Question: I'm working on my first extension for Google Chrome. I want to add a custom header to (all) http(s) requests based on options that the user can select on the options page of my extension.
I managed the following successfully:
1. Manually add custom headers to all http requests
2. Create an options page
3. Save and restore options in chrome.storage.sync
Now I'm struggling to combine the above. Here's what I tried:
'''
chrome.webRequest.onBeforeSendHeaders.addListener(function(details){
var demoOptions = new Array();
var demoHeader = '';
var bkg = chrome.extension.getBackgroundPage(); // for debugging
chrome.storage.sync.get({
demoOption: true,
}, function(items) {
if(items.demoOption){
demoOptions.push('demo-header-1');
}
demoHeader = demoOptions.join();
details.requestHeaders.push({
name: 'X-Demo-Header',
value: demoHeader //this is not showing up in the http headers
});
bkg.console.log('demoHeader:' + demoHeader); //this is putting the correct value to the debugging console
bkg.console.log(details.requestHeaders); //this is putting the headers to the debugging console, incl. x-demo-header1 and x-demo-header2 (see below)
});
details.requestHeaders.push({
name: 'X-Demo-Header2',
value: 'Demo-Header-2' //this is correctly added to the headers and included in the request
});
return { requestHeaders: details.requestHeaders };
},
{urls: [ "*://*/*" ]},['requestHeaders','blocking']);
'''
Observations:
1. X-Demo-Header2 is correctly inserted (visible in Chrome header inspection and n the debigging console)
2. x-demo-header1 is not part of the header sent to the site, but it is visible in the debugging output
3. x-demo-header2 is in the header before X-Demo-Header1 in the header array in the console (see screenshot)
Assumption: function(items) to fetch my options is executed asynchronyously and requestHeaders are returned before the headers from my options are inserted.
Can I avoid this? Is there a better option to add headers based on options?
Screenshot:

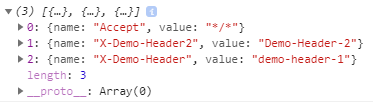
Answer: # TL;DR
It currently won't work in Chrome (Feb. 15th 2021)
# Long answer
JavaScript heavily relies on the idea of asynchronous code execution. In your code you return '{ requestHeaders: details.requestHeaders }' before the event listener registered in 'chrome.storage.sync.get(key, listener)' has finished. Therefore, 'demo-header-1' is added too late.
That's why you need to use a Promise. There is an example in the <URL> how to do that. On that page scroll down to where it says: .
In your case the modified version of your code would look this like this:
'''
chrome.webRequest.onBeforeSendHeaders.addListener(
function (details) {
return new Promise((resolve, reject) => {
chrome.storage.sync.get({ demoOption: true }, function (items) {
if (items.demoOption) {
details.requestHeaders.push({
name: 'X-Demo-Header',
value: 'demo-header-1',
});
}
resolve({ requestHeaders: details.requestHeaders });
});
});
},
{ urls: ['*://*/*'] },
['blocking', 'requestHeaders']
);
'''
As you can see we now return a Promise instead of an object literal. In this Promise we wait for the read operation of 'chrome.storage.sync.get' to finish. Once it's done we resolve the Promise.
This should work in browsers which support this.
## In Chrome this doesn't work because:
<URL>
Unless you can find a way to load the data from 'chrome.storage.sync.get' in a synchronous way you are out of luck I'm afraid.
As a last resort you can try to post a complaint in that <URL>.